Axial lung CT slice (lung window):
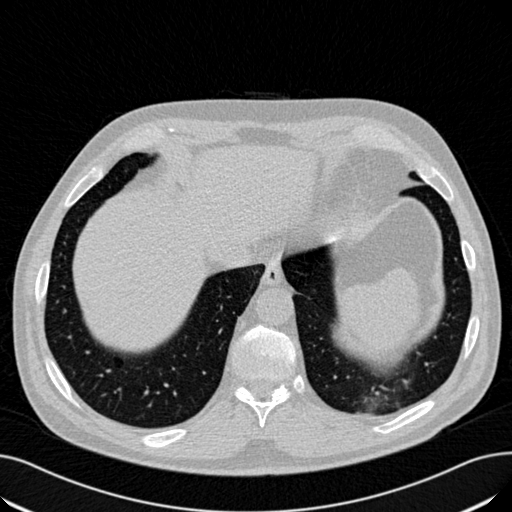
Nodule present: no